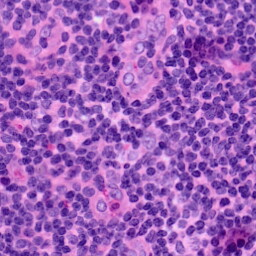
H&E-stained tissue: LymphNode